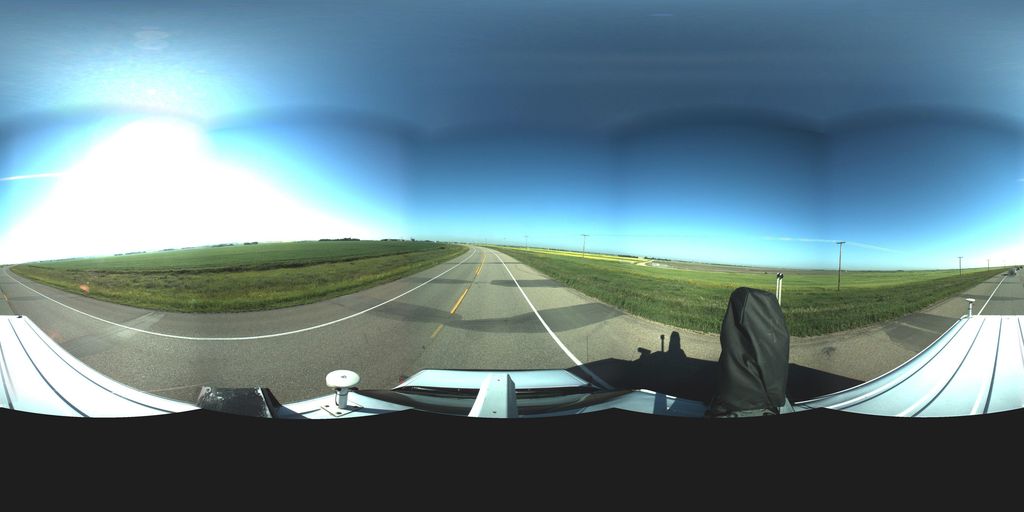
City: saskatoon